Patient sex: M
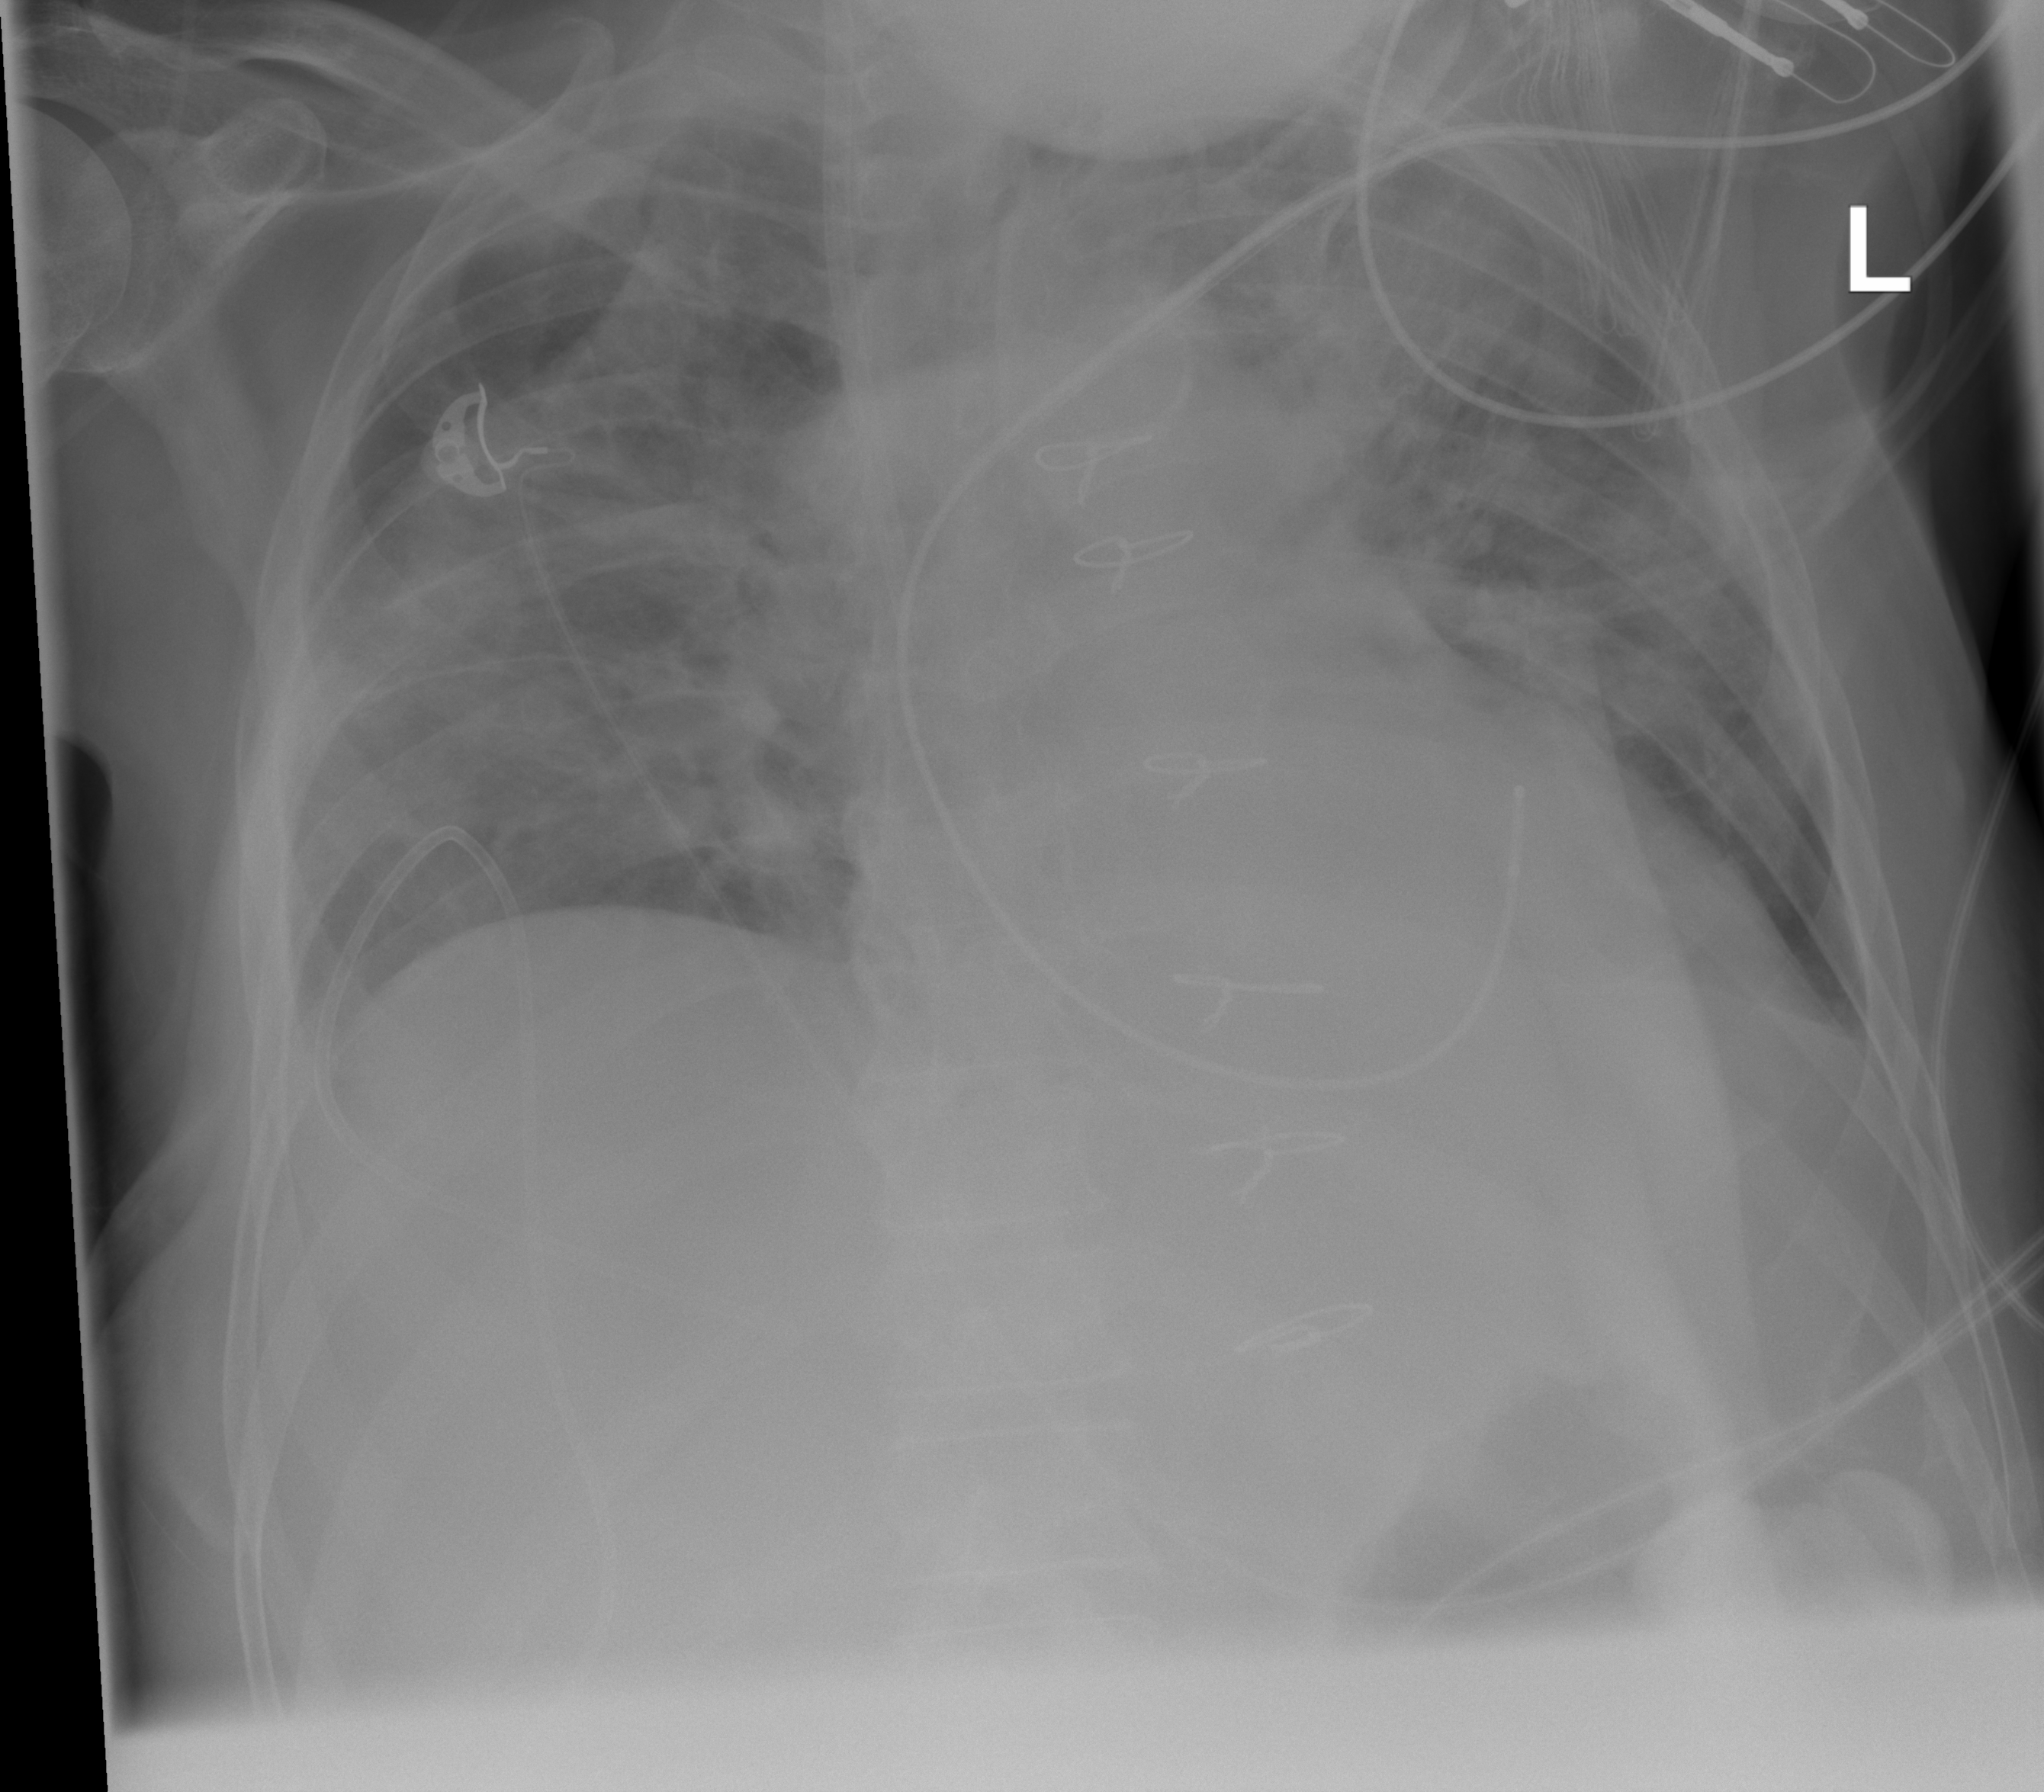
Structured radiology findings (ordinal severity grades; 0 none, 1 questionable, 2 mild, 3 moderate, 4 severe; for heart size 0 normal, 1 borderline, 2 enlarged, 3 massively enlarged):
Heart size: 1
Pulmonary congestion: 3
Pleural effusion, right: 1
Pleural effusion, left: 1
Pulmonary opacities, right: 2
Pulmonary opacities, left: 3
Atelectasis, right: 2
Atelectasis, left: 2